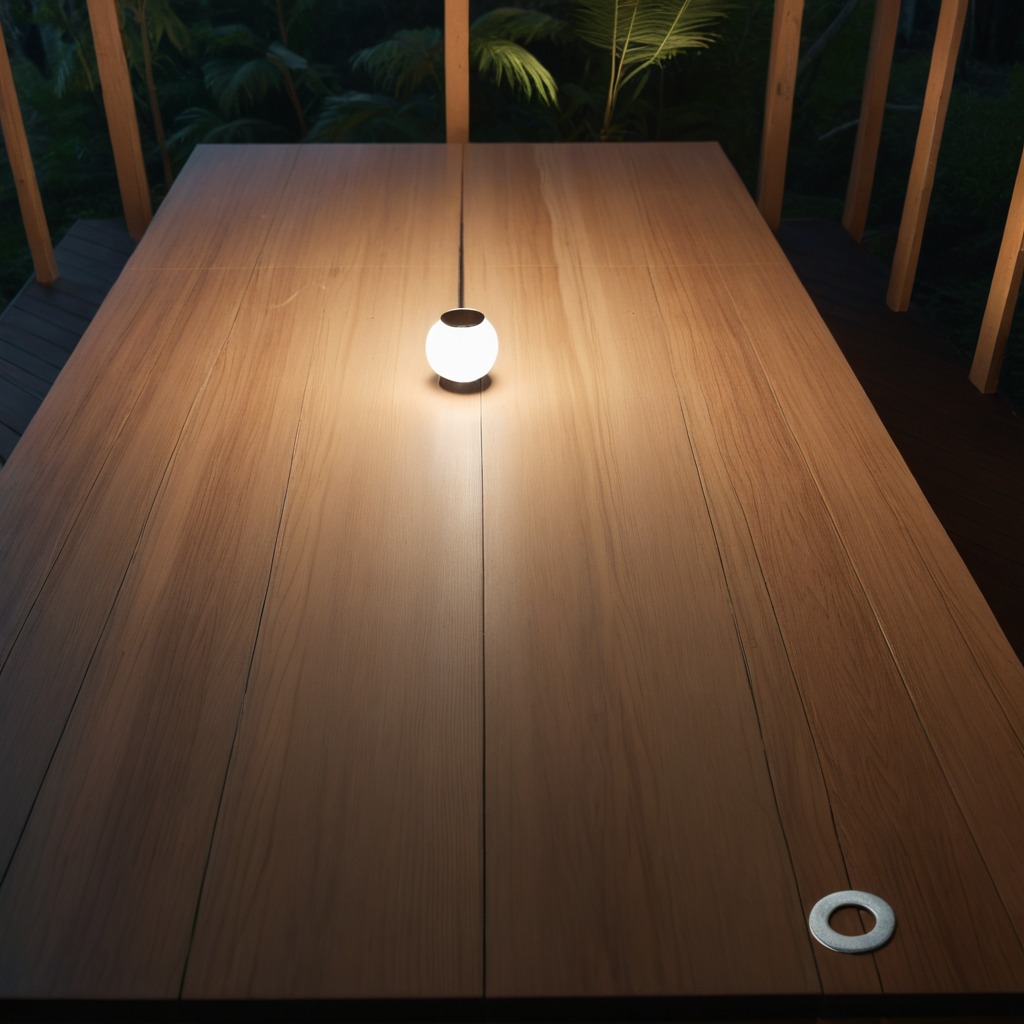
A flat metal washer lies on a wooden table inside a jungle field workshop tent at night with soft shadows worn but